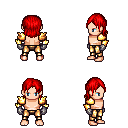
a pixel art fantasy rpg character, male body template, human, light skin, gold arm armor, gold greaves, red long bangs hairstyle, metal gloves, four views (front, back, left, right), 2x2 character sprite sheet, small pixel art, hard edges, no anti-aliasing